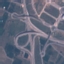
Land use / land cover class: Highway